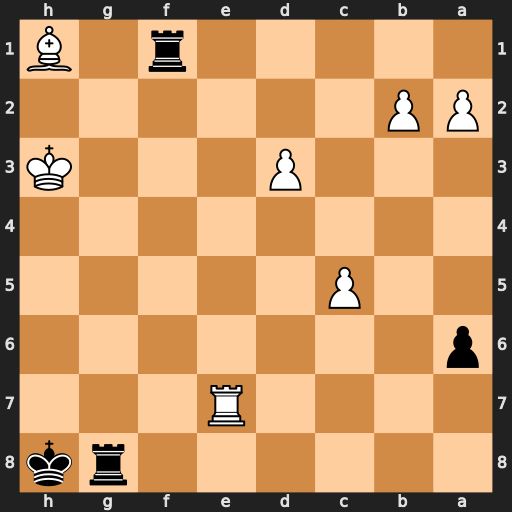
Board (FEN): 6rk/4R3/p7/2P5/8/3P3K/PP6/5r1B
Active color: b
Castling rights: -
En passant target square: -
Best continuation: Rxh1#